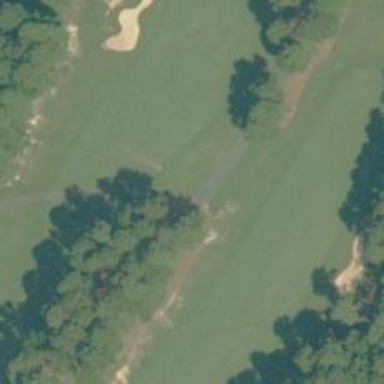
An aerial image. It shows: Path used for both walking and golf.